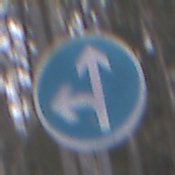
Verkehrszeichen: VorgeschriebeneFahrtrichtungGeradeausOderLinks
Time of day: Midday
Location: Outdoor (Nature)
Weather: Overcast
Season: Autumn
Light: Natural